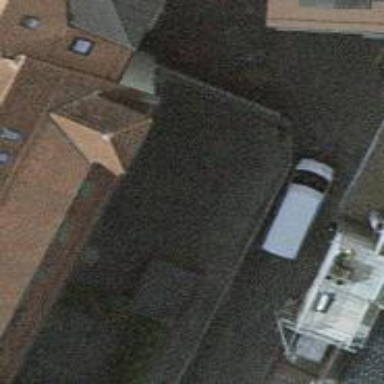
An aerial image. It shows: Building part with flat roof.